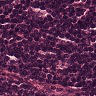
Metastatic tissue present: no